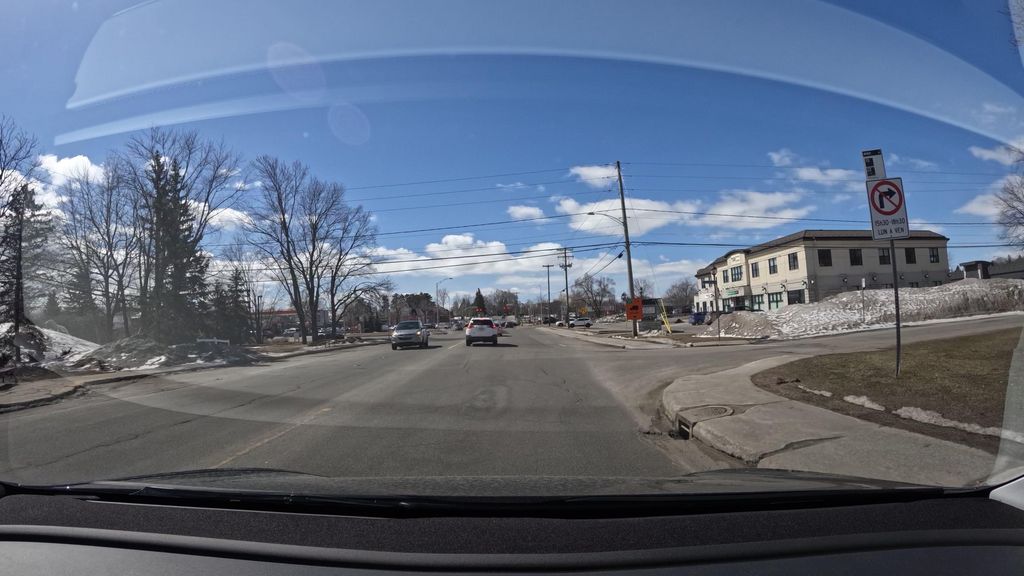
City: montreal